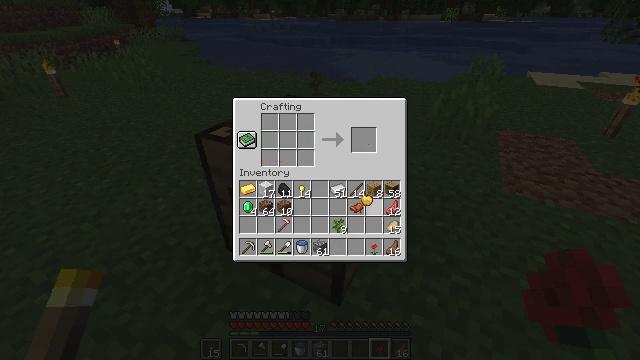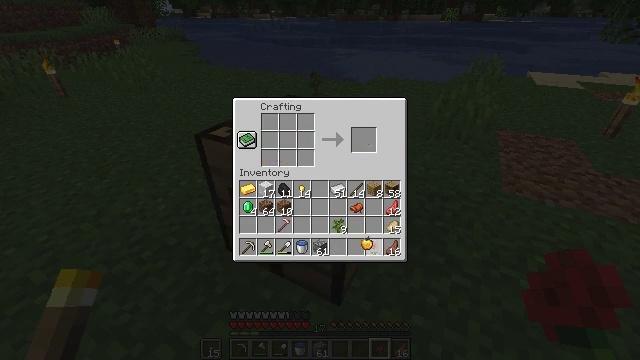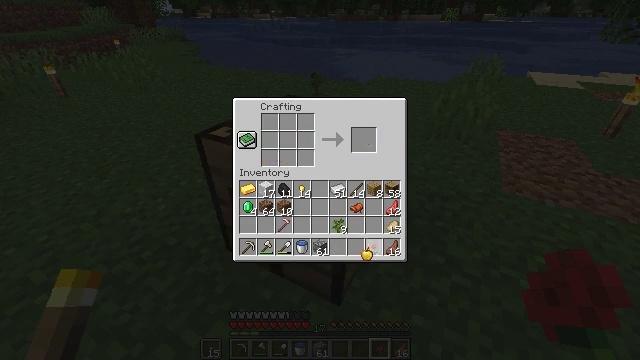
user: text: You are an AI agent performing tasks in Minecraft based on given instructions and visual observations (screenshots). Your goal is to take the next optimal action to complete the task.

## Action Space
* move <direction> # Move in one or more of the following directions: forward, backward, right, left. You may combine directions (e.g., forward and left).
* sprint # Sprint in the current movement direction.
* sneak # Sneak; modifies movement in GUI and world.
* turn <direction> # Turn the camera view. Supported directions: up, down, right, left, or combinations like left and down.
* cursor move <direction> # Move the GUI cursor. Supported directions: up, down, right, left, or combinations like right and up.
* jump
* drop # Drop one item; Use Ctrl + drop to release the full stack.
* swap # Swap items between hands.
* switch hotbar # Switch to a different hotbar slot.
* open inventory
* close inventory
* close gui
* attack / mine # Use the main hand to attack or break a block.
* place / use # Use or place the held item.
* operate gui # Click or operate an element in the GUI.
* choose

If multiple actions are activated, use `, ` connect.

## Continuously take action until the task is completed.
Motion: motion action
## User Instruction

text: Make a golden apple using gold ingots and an apple.
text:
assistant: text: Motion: cursor move down
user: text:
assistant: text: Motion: cursor move down
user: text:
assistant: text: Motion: no_op